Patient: sex M, age 64
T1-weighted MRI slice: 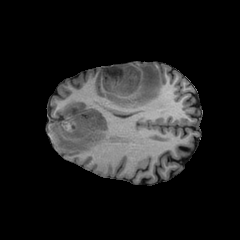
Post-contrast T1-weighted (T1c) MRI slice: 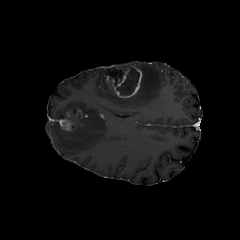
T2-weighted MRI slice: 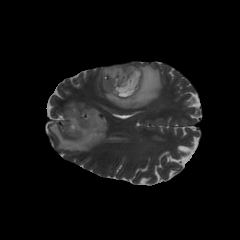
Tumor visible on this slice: yes
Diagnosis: Glioblastoma, IDH-wildtype
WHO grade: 4